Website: ulta-beauty
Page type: payment
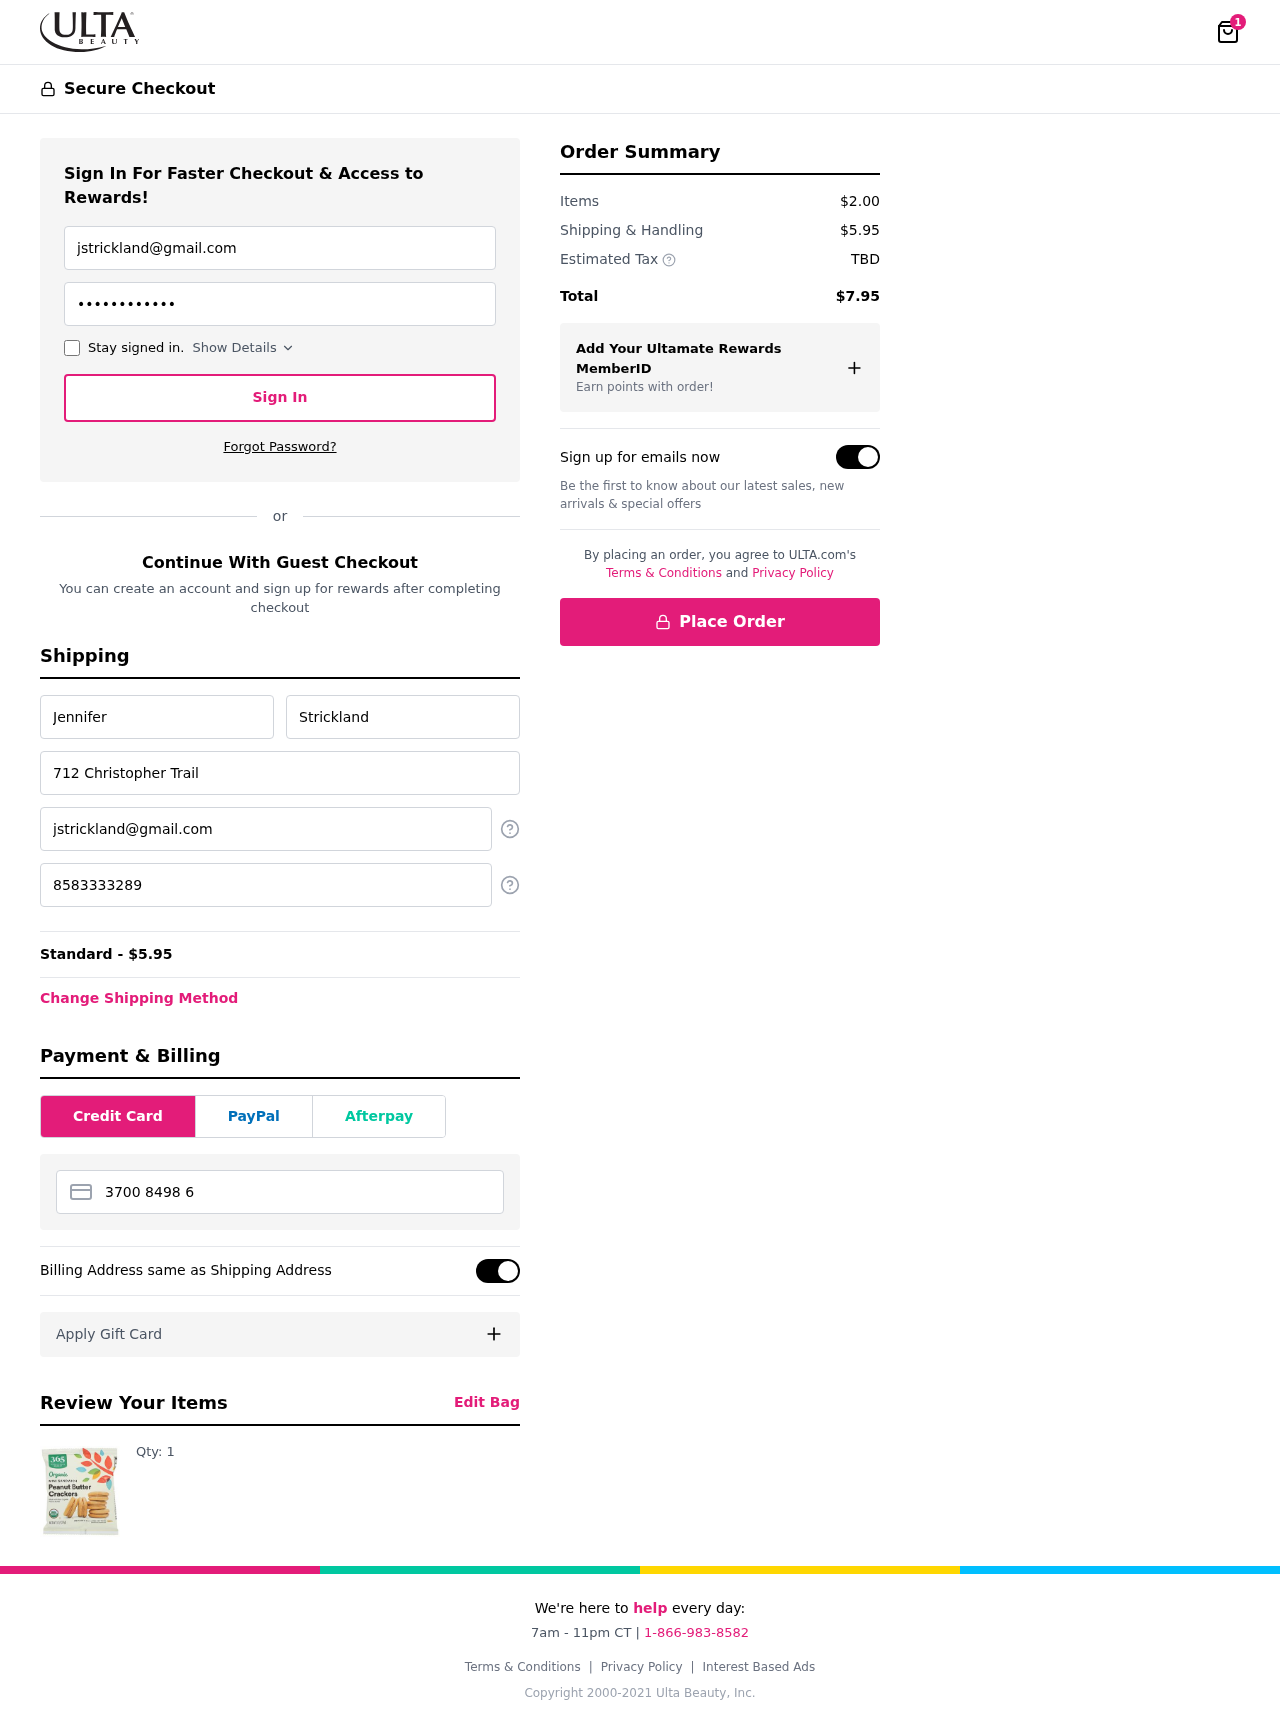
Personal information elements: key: PII_CARD_NUMBER
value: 3700 8498 6516 850
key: PII_EMAIL
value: jstrickland@gmail.com
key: PII_FIRSTNAME
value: Jennifer
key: PII_LASTNAME
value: Strickland
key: PII_PHONE
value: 8583333289
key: PII_STREET
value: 712 Christopher Trail
Product elements: key: PRODUCT1_QUANTITY
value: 1
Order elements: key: ORDER_NUM_ITEMS
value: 1
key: ORDER_SHIPPING_COST
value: $5.95
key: ORDER_SHIPPING_COST
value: Standard - $5.95
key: ORDER_SUBTOTAL
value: $2.00
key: ORDER_TAX
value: TBD
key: ORDER_TOTAL
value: $7.95